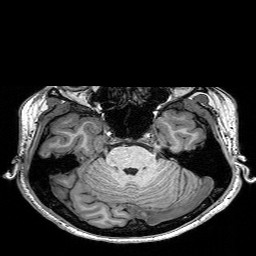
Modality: T1w
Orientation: coronal
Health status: healthy
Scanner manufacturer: siemens
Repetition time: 2.53 s
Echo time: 0.00332 s